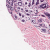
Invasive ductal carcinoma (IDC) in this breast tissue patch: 0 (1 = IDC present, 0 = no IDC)